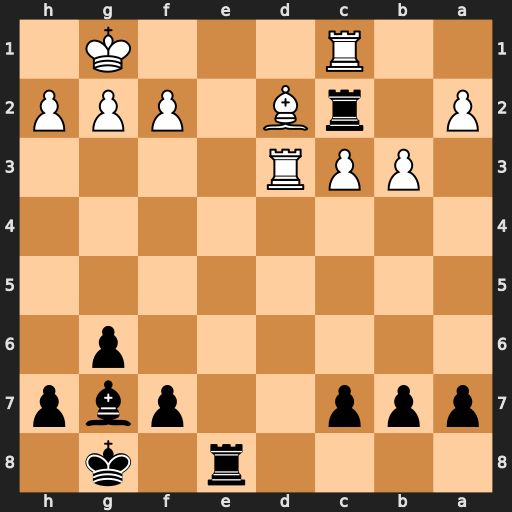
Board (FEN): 4r1k1/ppp2pbp/6p1/8/8/1PPR4/P1rB1PPP/2R3K1
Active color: b
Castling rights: -
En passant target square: -
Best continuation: Rxc1+ Bxc1 Re1#